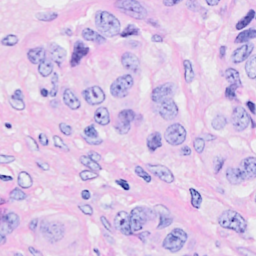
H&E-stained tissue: Breast